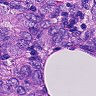
Metastatic tissue present: yes